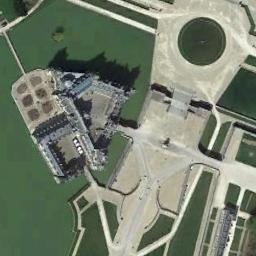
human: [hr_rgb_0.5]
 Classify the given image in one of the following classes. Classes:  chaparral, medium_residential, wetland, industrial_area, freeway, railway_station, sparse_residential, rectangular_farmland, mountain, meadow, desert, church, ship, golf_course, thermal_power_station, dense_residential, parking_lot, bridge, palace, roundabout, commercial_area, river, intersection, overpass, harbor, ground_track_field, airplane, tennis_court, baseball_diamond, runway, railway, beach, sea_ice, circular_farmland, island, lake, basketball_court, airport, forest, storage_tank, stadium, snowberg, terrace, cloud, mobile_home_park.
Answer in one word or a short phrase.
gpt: palace